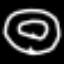
Label: donut